Question: Not knowing what "the thing circled in the image below" is called makes my question hard to find an answer to.
What is the name of the thing I've circled in the picture below? What is actually is (myObject.myFunction) is irrelevant. I want to be able to write that out to the console. I've tried the following:
'''
console.log(sp); // -- outputs the text that is the actual function (e.g. 'function(config){ ... }'
console.log(sp.constructor); // -- outputs 'function Function(){ [native code] }'
console.log(sp.constructor.name); // -- outputs 'Function'
'''
Thanks,Dave.

I don't want to log down what te function is, or what "properties" it contains (if we're using it like a class) - I just want the text I've circled red.
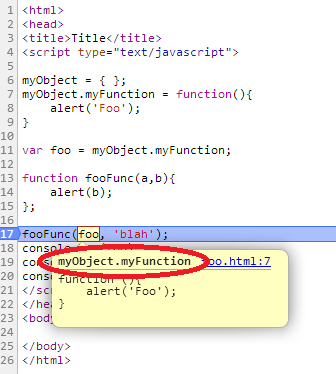
Answer: myObject.myFunction is just the name that Chrome has assigned to that function. It's not actually the name of that function; by definition, an anonymous function has no name:
'''
console.log(fooFunc.name) //"fooFunc"
console.log(foo.name); //""
console.log(myObject.myFunction.name) //""
'''
But, it's helpful for functions to have human-readable names, even if the function is anonymous, so, when an anonymous function is created, Google Chrome keeps track of the property that function is assigned to and stores that as the name of that function.
You'll also see that name show up in stack traces. If you were to throw an error within 'myObject.myFunction', and look at the stack trace, it would look something like:
'''
Error
at myObject.myFunction (<anonymous>:2:41)
at <anonymous>:2:6
at Object.InjectedScript._evaluateOn (<anonymous>:704:39)
at Object.InjectedScript._evaluateAndWrap (<anonymous>:643:52)
at Object.InjectedScript.evaluate (<anonymous>:557:21)
'''
The key is, this really isn't a feature of javascript itself, but rather a feature of how Chrome implements javascript. (Though I'd be surprised if other browsers don't do something similar)